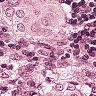
Metastatic tissue present: yes